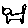
Label: cat